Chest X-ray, PA view. Patient: 66 years old, sex M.
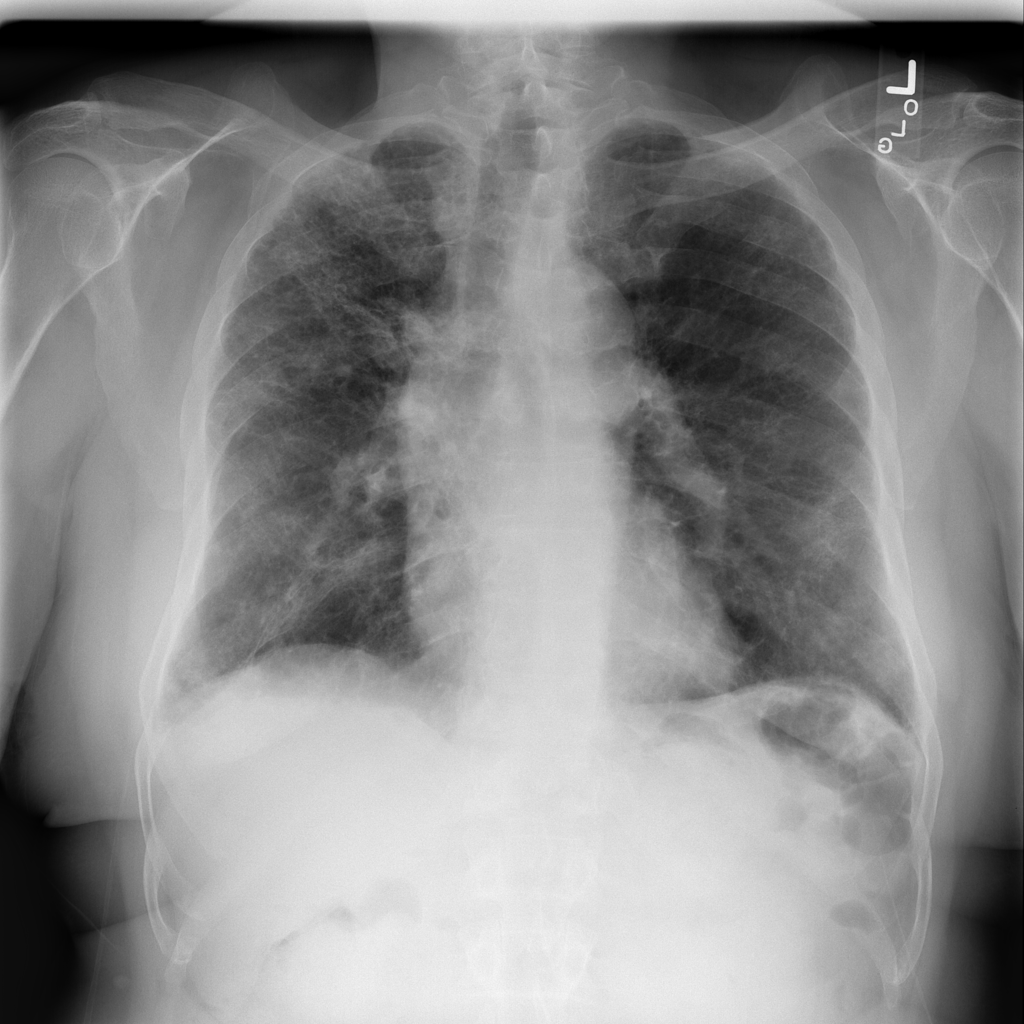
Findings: Fibrosis